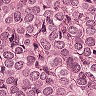
Metastatic tissue present: yes